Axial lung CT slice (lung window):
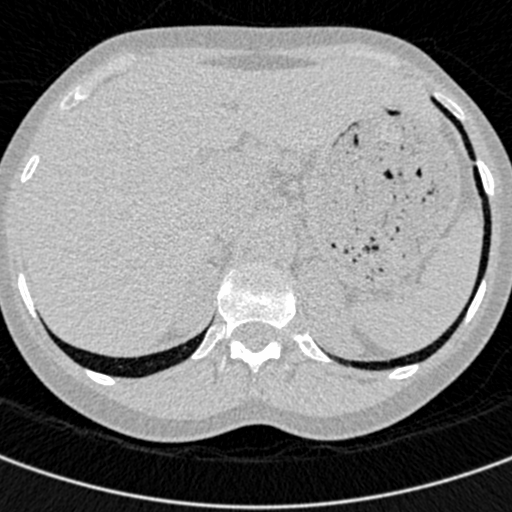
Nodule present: no